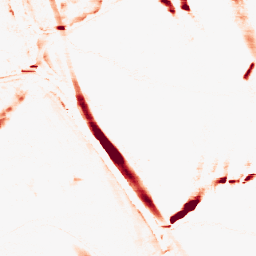
Category: morphological
Decomposition family: morphological_rect
Decomposition parameters: operation: opening
width: 20
height: 3
Upsampling method: sinc_blackman
Upsampling parameters: scale: 4
kernel_size: 8
Upsampling scale: 4